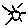
Label: sun